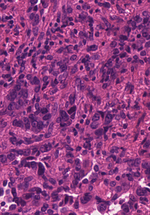
Tumor epithelial tissue: yes
Tumor-associated stroma tissue: yes
Normal tissue: no